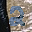
Label: 2